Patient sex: M
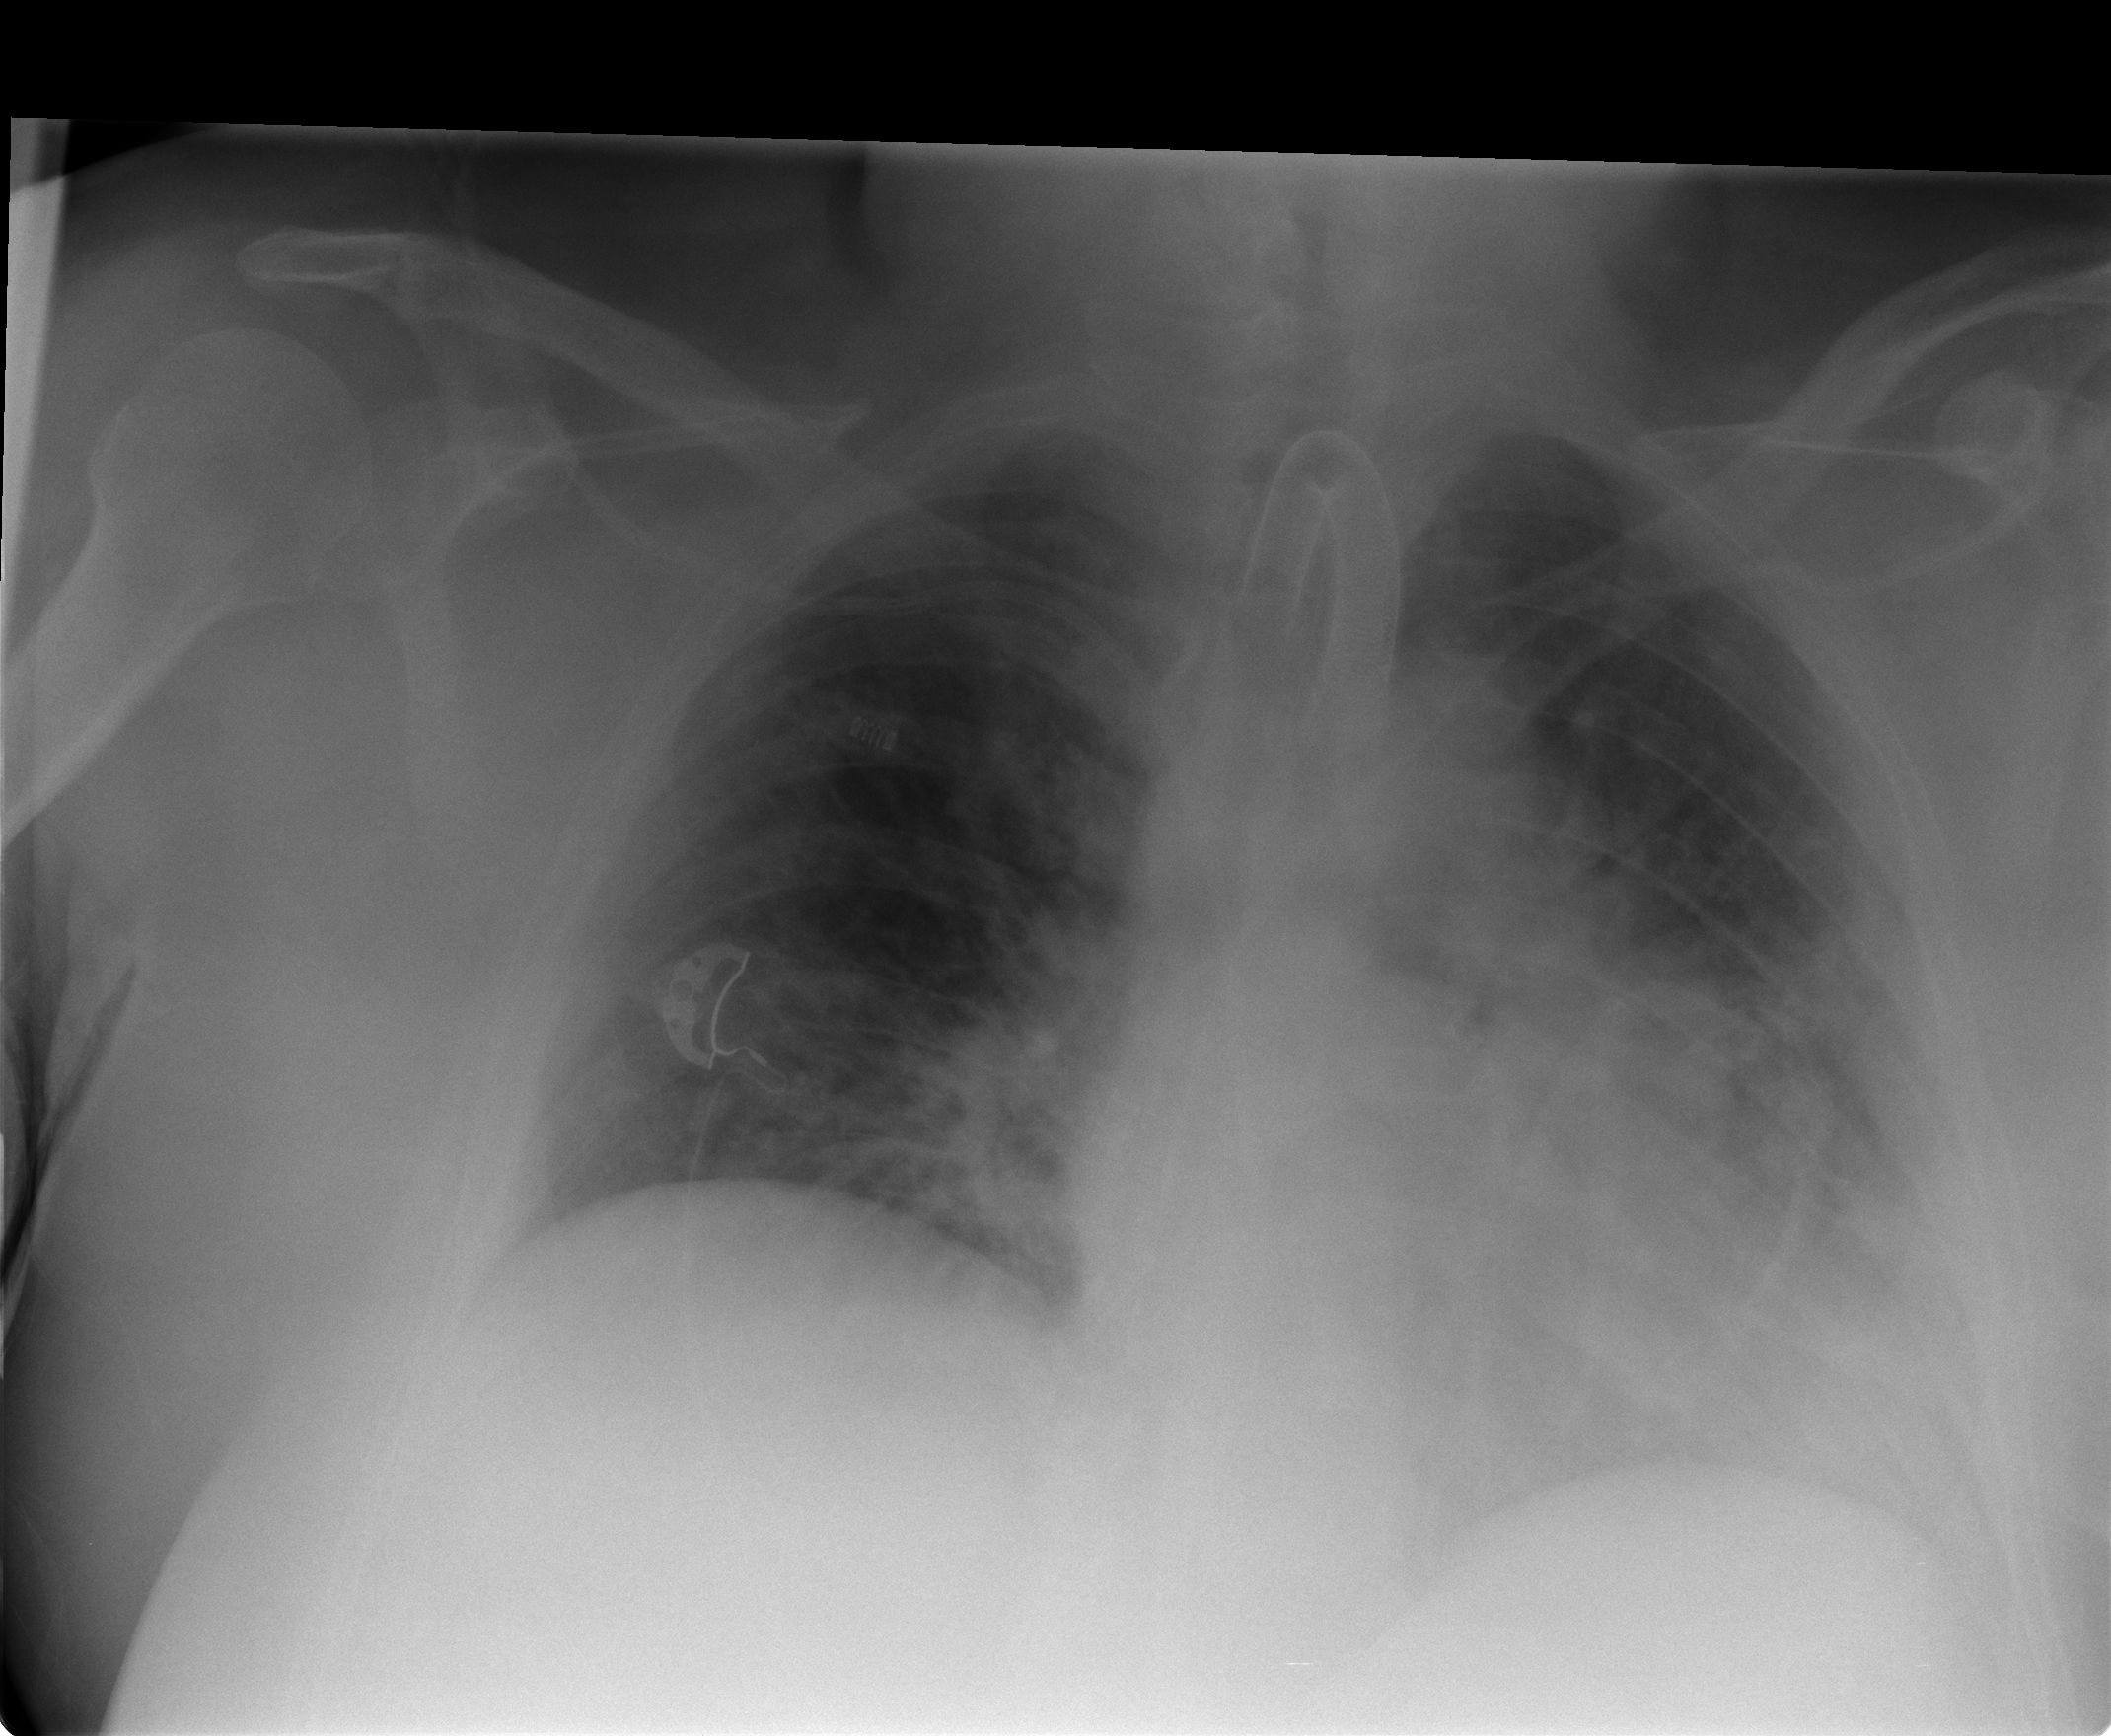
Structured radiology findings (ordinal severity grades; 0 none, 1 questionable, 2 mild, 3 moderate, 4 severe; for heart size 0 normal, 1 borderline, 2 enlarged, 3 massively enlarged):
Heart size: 2
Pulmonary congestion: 3
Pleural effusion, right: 1
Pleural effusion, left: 2
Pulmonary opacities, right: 2
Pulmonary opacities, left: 3
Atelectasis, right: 2
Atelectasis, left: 3